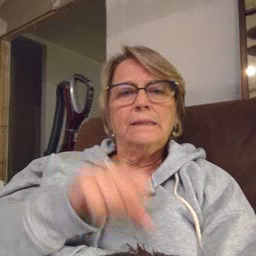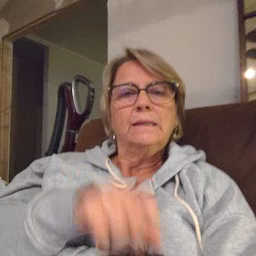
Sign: jeans